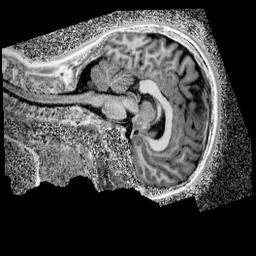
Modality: UNIT1_denoised
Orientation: sagittal
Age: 11
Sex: male
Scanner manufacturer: siemens
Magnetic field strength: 3 T
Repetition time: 4 s
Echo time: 0.00299 s